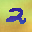
Label: 2